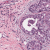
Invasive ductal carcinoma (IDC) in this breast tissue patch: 0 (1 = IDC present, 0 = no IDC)